Question: I'm making an arcade game in as3 and I want to draw pixely(unsmoothed by flash) lines. I'm drawing the pixels 'by hand'(not with flash's lineTo or anything) onto a bitmapdata object.
The lines don't appear quite right though, when zoomed out the line is rendered 2 pixels thick at some parts. However by zooming it its apparent that the algorithm is fine and its not doubling the pixels. Changing the quality doesn't seem to change anything. Any idea how i can get pixel perfect lines?
'''
g=new BitmapData(w,h,false,0x000000);
var bmp:Bitmap=new Bitmap(g);
addChild(bmp);
//...
Util.drawLine(x1,y1,x2,y2,0xFFFFFF,g);
'''

The algorithm isn't relevant since I know from the zoom in its not really doubling, and since its drawing to a bitmap it has to be drawn in pixel increments. But its just a as3 version of the 2nd one listed on <URL>
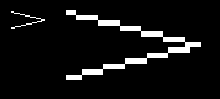
Answer: Ok, I fixed it. The flash was being scaled by the browser.
stage.scaleMode=StageScaleMode.NO_SCALE;
Was all that was needed to get rid of the artifacts.